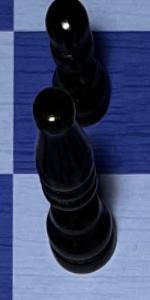
Label: Bishop_Black